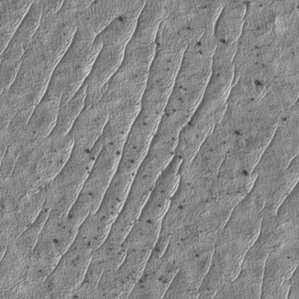
Label: frost